Aerial crown-view tile of a tropical tree (Barro Colorado Island, Panama), acquired 20250512:
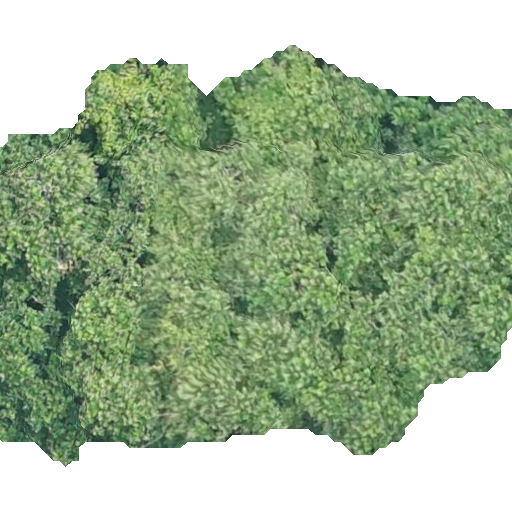
Species: Anacardium excelsum
GBIF accepted scientific name: Anacardium excelsum
Crown area: 287.596 m²